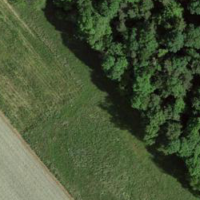
EUNIS habitat code: 44
Species observed at this site:
Euphorbia cyparissias